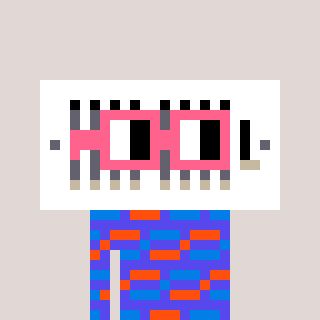
a pixel art character with square pink glasses, a vent-shaped head and a computerblue-colored body on a warm background